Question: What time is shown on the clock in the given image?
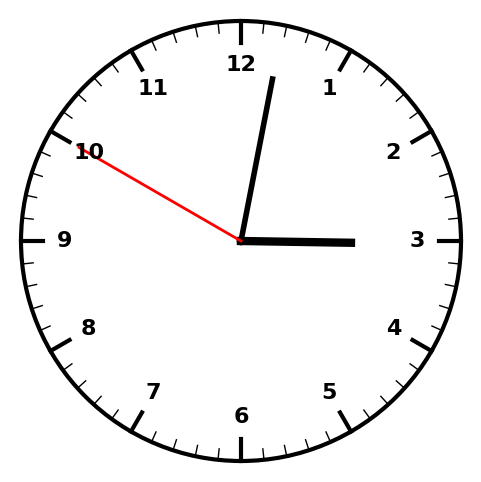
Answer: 03:01:50